Question: perhaps it's a newbie question because I'm still new to java/android..sorry.. I'm getting this following errorLog for onclick(SettingActivity). I found some similar posts talk about jar file which I already imported from urban airship library. hope someone can help me get through this kindly. Thank you much!
'''
Unable to resolve superclass of Lcom/app/android/SettingActivity; (2487)
Link of class 'Lcom/app/android/SettingActivity;' failed
Could not find class 'com.app.android.SettingActivity',
referenced from method com.app.android.HomeActivity.onOptionsItemSelected
VFY: unable to resolve const-class 594 (Lcom/app/android/SettingActivity;)
in Lcom/app/android/HomeActivity;
'''
HomeActivity.java
'''
// Initiating Menu XML
@Override
public boolean onCreateOptionsMenu(Menu bottom_menu) {
MenuInflater menuInflater = getMenuInflater();
menuInflater.inflate(R.menu.bottom_menu, bottom_menu);
return true;
}
@Override
public boolean onOptionsItemSelected(MenuItem item) {
switch (item.getItemId()) {
case R.id.btn_logout:
userFunctions.logoutUser(getApplicationContext());
Intent login = new Intent(getApplicationContext(), LoginActivity.class);
login.addFlags(Intent.FLAG_ACTIVITY_CLEAR_TOP);
startActivity(login);
finish();
return true;
case R.id.btn_setting:
Intent i = new Intent(getApplicationContext(), SettingActivity.class);
startActivity(i);
finish();
return true;
default:
return super.onOptionsItemSelected(item);
}
}
'''
SettingActivity.java
'''
package com.app.android;
import android.content.BroadcastReceiver;
import android.content.Context;
import android.content.Intent;
import android.content.IntentFilter;
import android.os.Bundle;
import android.view.View;
import android.view.View.OnClickListener;
import android.widget.Button;
import com.urbanairship.Logger;
import com.urbanairship.analytics.InstrumentedActivity;
import com.urbanairship.location.UALocationManager;
public class SettingActivity extends InstrumentedActivity {
Button launchButton, locationButton;
IntentFilter boundServiceFilter;
@Override
public void onCreate(Bundle savedInstanceState) {
super.onCreate(savedInstanceState);
setContentView(R.layout.setting);
'''
update
Now i get these error after clean up..
'''
FATAL EXCEPTION: main
java.lang.NoClassDefFoundError: com.app.android.SettingActivity
at com.app.android.HomeActivity.onOptionsItemSelected(HomeActivity.java:169)
at android.app.Activity.onMenuItemSelected(Activity.java:2507)
at com.android.internal.policy.impl.PhoneWindow.onMenuItemSelected(PhoneWindow.java:982)
at com.android.internal.view.menu.MenuBuilder.dispatchMenuItemSelected(MenuBuilder.java:735)
at com.android.internal.view.menu.MenuItemImpl.invoke(MenuItemImpl.java:149)
at com.android.internal.view.menu.MenuBuilder.performItemAction(MenuBuilder.java:874)
at com.android.internal.view.menu.IconMenuView.invokeItem(IconMenuView.java:468)
at com.android.internal.view.menu.IconMenuItemView.performClick(IconMenuItemView.java:126)
at android.view.View$PerformClick.run(View.java:14165)
at android.os.Handler.handleCallback(Handler.java:605)
at android.os.Handler.dispatchMessage(Handler.java:92)
at android.os.Looper.loop(Looper.java:137)
at android.app.ActivityThread.main(ActivityThread.java:4517)
at java.lang.reflect.Method.invokeNative(Native Method)
at java.lang.reflect.Method.invoke(Method.java:511)
at com.android.internal.os.ZygoteInit$MethodAndArgsCaller.run(ZygoteInit.java:980)
at com.android.internal.os.ZygoteInit.main(ZygoteInit.java:747)
at dalvik.system.NativeStart.main(Native Method)
'''

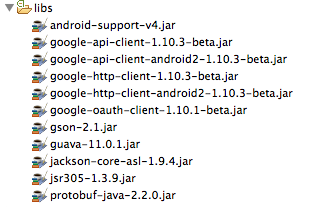
Answer: Try, creating a folder in your project directory (parallel to drawables, assets etc.) and put all your external jars there..
Then right click on your project -> configure build path-> add external jars (add them from libs folder),
and clean your project.. should work fine..